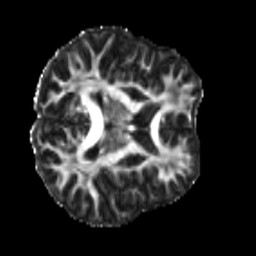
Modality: FA
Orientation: axial
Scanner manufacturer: siemens
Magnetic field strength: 3 T
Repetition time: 4 s
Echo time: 0.0594 s